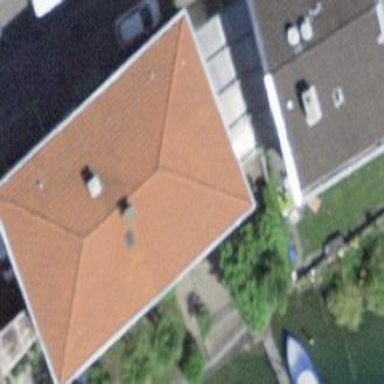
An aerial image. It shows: Detached building.